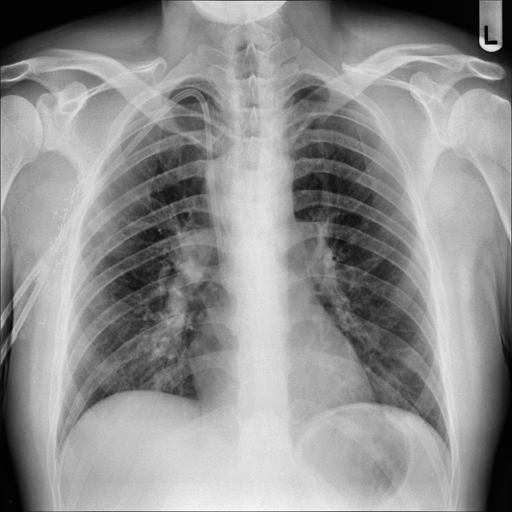
Finding: NORMAL